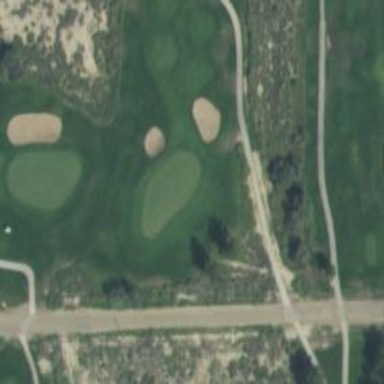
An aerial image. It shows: Golf hole.